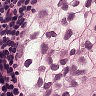
Metastatic tissue present: yes